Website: apple
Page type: billing-address
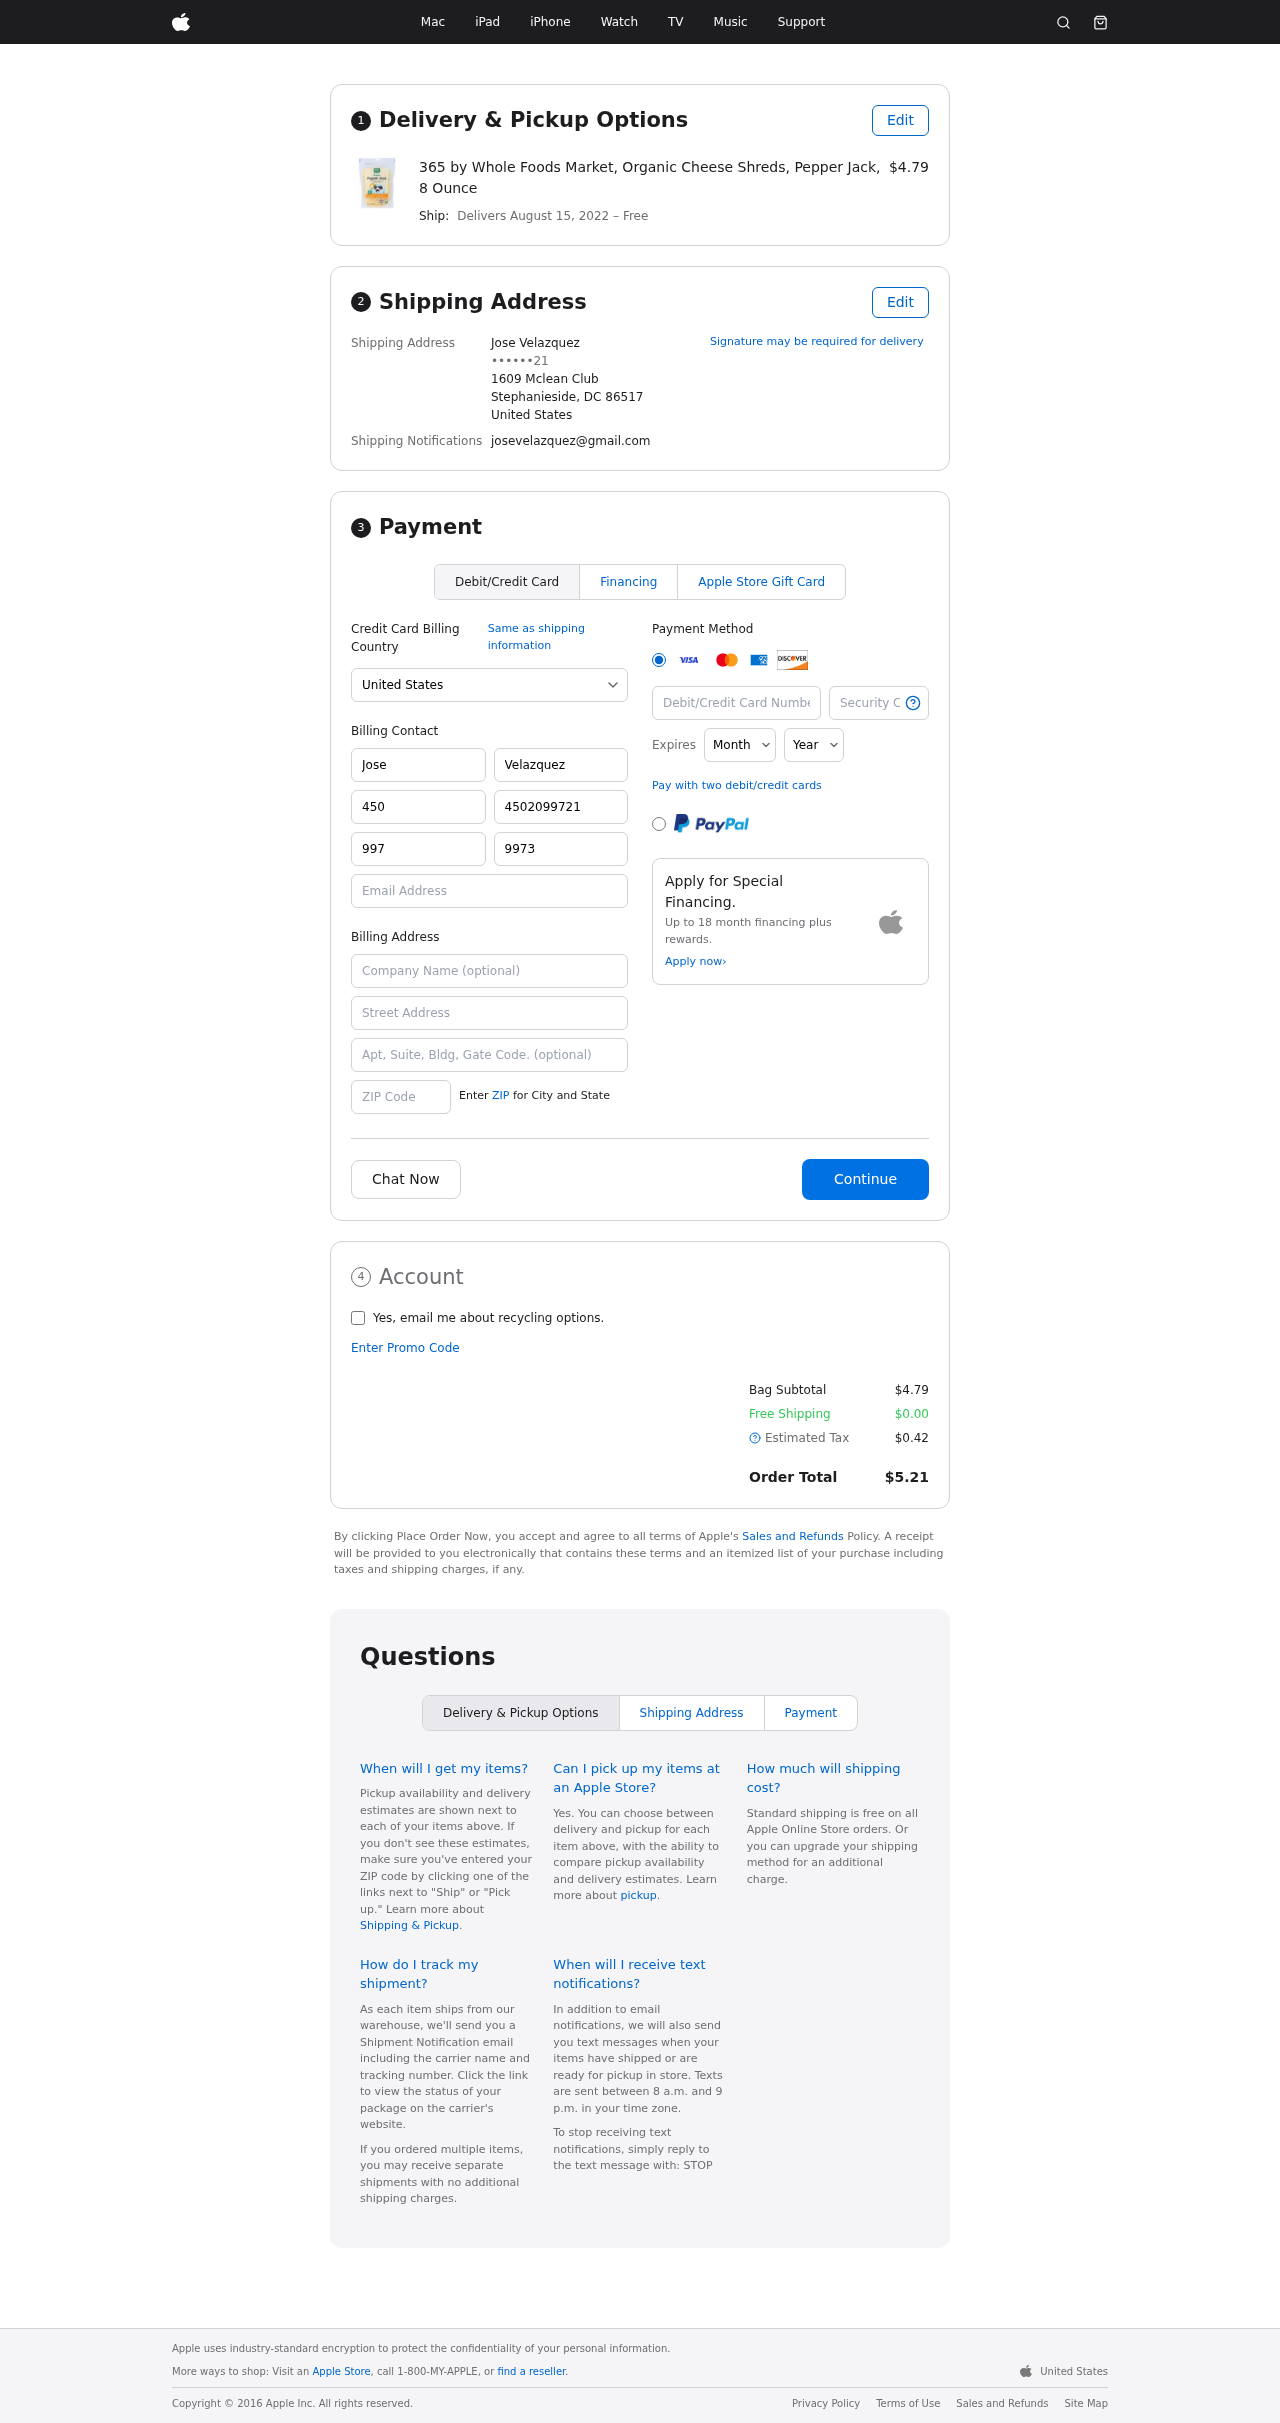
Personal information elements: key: PII_CARD_CVV
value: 449
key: PII_CARD_EXPIRY_MONTH
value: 01
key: PII_CARD_EXPIRY_YEAR
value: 27
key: PII_CARD_NUMBER
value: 4561 0653 7800 0976
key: PII_CITY_STATE_ZIP
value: Stephanieside, DC 86517
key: PII_COUNTRY
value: United States
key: PII_EMAIL
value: josevelazquez@gmail.com
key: PII_FULLNAME
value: Jose Velazquez
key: PII_STREET
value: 1609 Mclean Club
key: PII_PHONE_MASKED
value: ••••••21
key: PII_BILLING_FIRSTNAME
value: Jose
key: PII_BILLING_LASTNAME
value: Velazquez
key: PII_BILLING_PHONE_AREA
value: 450
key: PII_BILLING_PHONE
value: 4502099721
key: PII_BILLING_PHONE_ALT_AREA
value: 997
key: PII_BILLING_PHONE_ALT
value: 9973184532
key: PII_BILLING_EMAIL
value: josevelazquez@gmail.com
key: PII_BILLING_COMPANY
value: Stevenson-Martinez
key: PII_BILLING_STREET
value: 1609 Mclean Club
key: PII_BILLING_STREET2
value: Apt. 745
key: PII_BILLING_POSTCODE
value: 86517
Product elements: key: PRODUCT1_NAME
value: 365 by Whole Foods Market, Organic Cheese Shreds, Pepper Jack, 8 Ounce
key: PRODUCT1_PRICE
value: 4.79
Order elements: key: ORDER_DELIVERY_DATE
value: August 15, 2022
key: ORDER_SUBTOTAL
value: $4.79
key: ORDER_SHIPPING_COST
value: $0.00
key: ORDER_TAX
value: $0.42
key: ORDER_TOTAL
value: $5.21